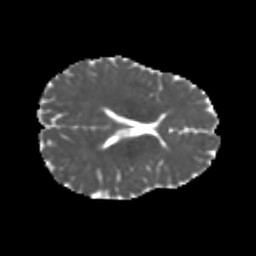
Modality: MD
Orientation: axial
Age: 25
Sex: female
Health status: healthy
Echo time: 0.074 s